Question:
I want to create a shape like the uploaded image wiht css. Please let me know how to do this.
Thanks
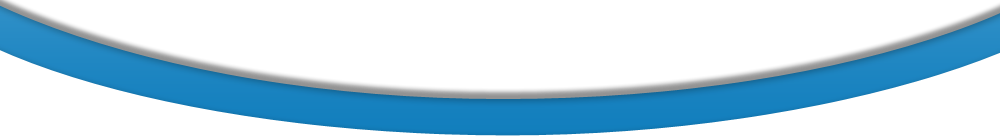
Answer: It's not difficult. You create a circle within a wrapper that clips out what you don't need.
# demo
:
'''
<div class='shape-wrap'>
<div class='shape'></div>
</div>
'''
Relevant :
'''
.shape-wrap {
overflow: hidden;
width: 32em; height: 8em;
}
.shape {
box-sizing: border-box;
margin: -175% -50%;
width: 200%; height: 800%;
border: solid 2em dodgerblue;
border-radius: 50%;
box-shadow: inset 0 0 .5em .25em dimgrey;
}
'''